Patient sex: F
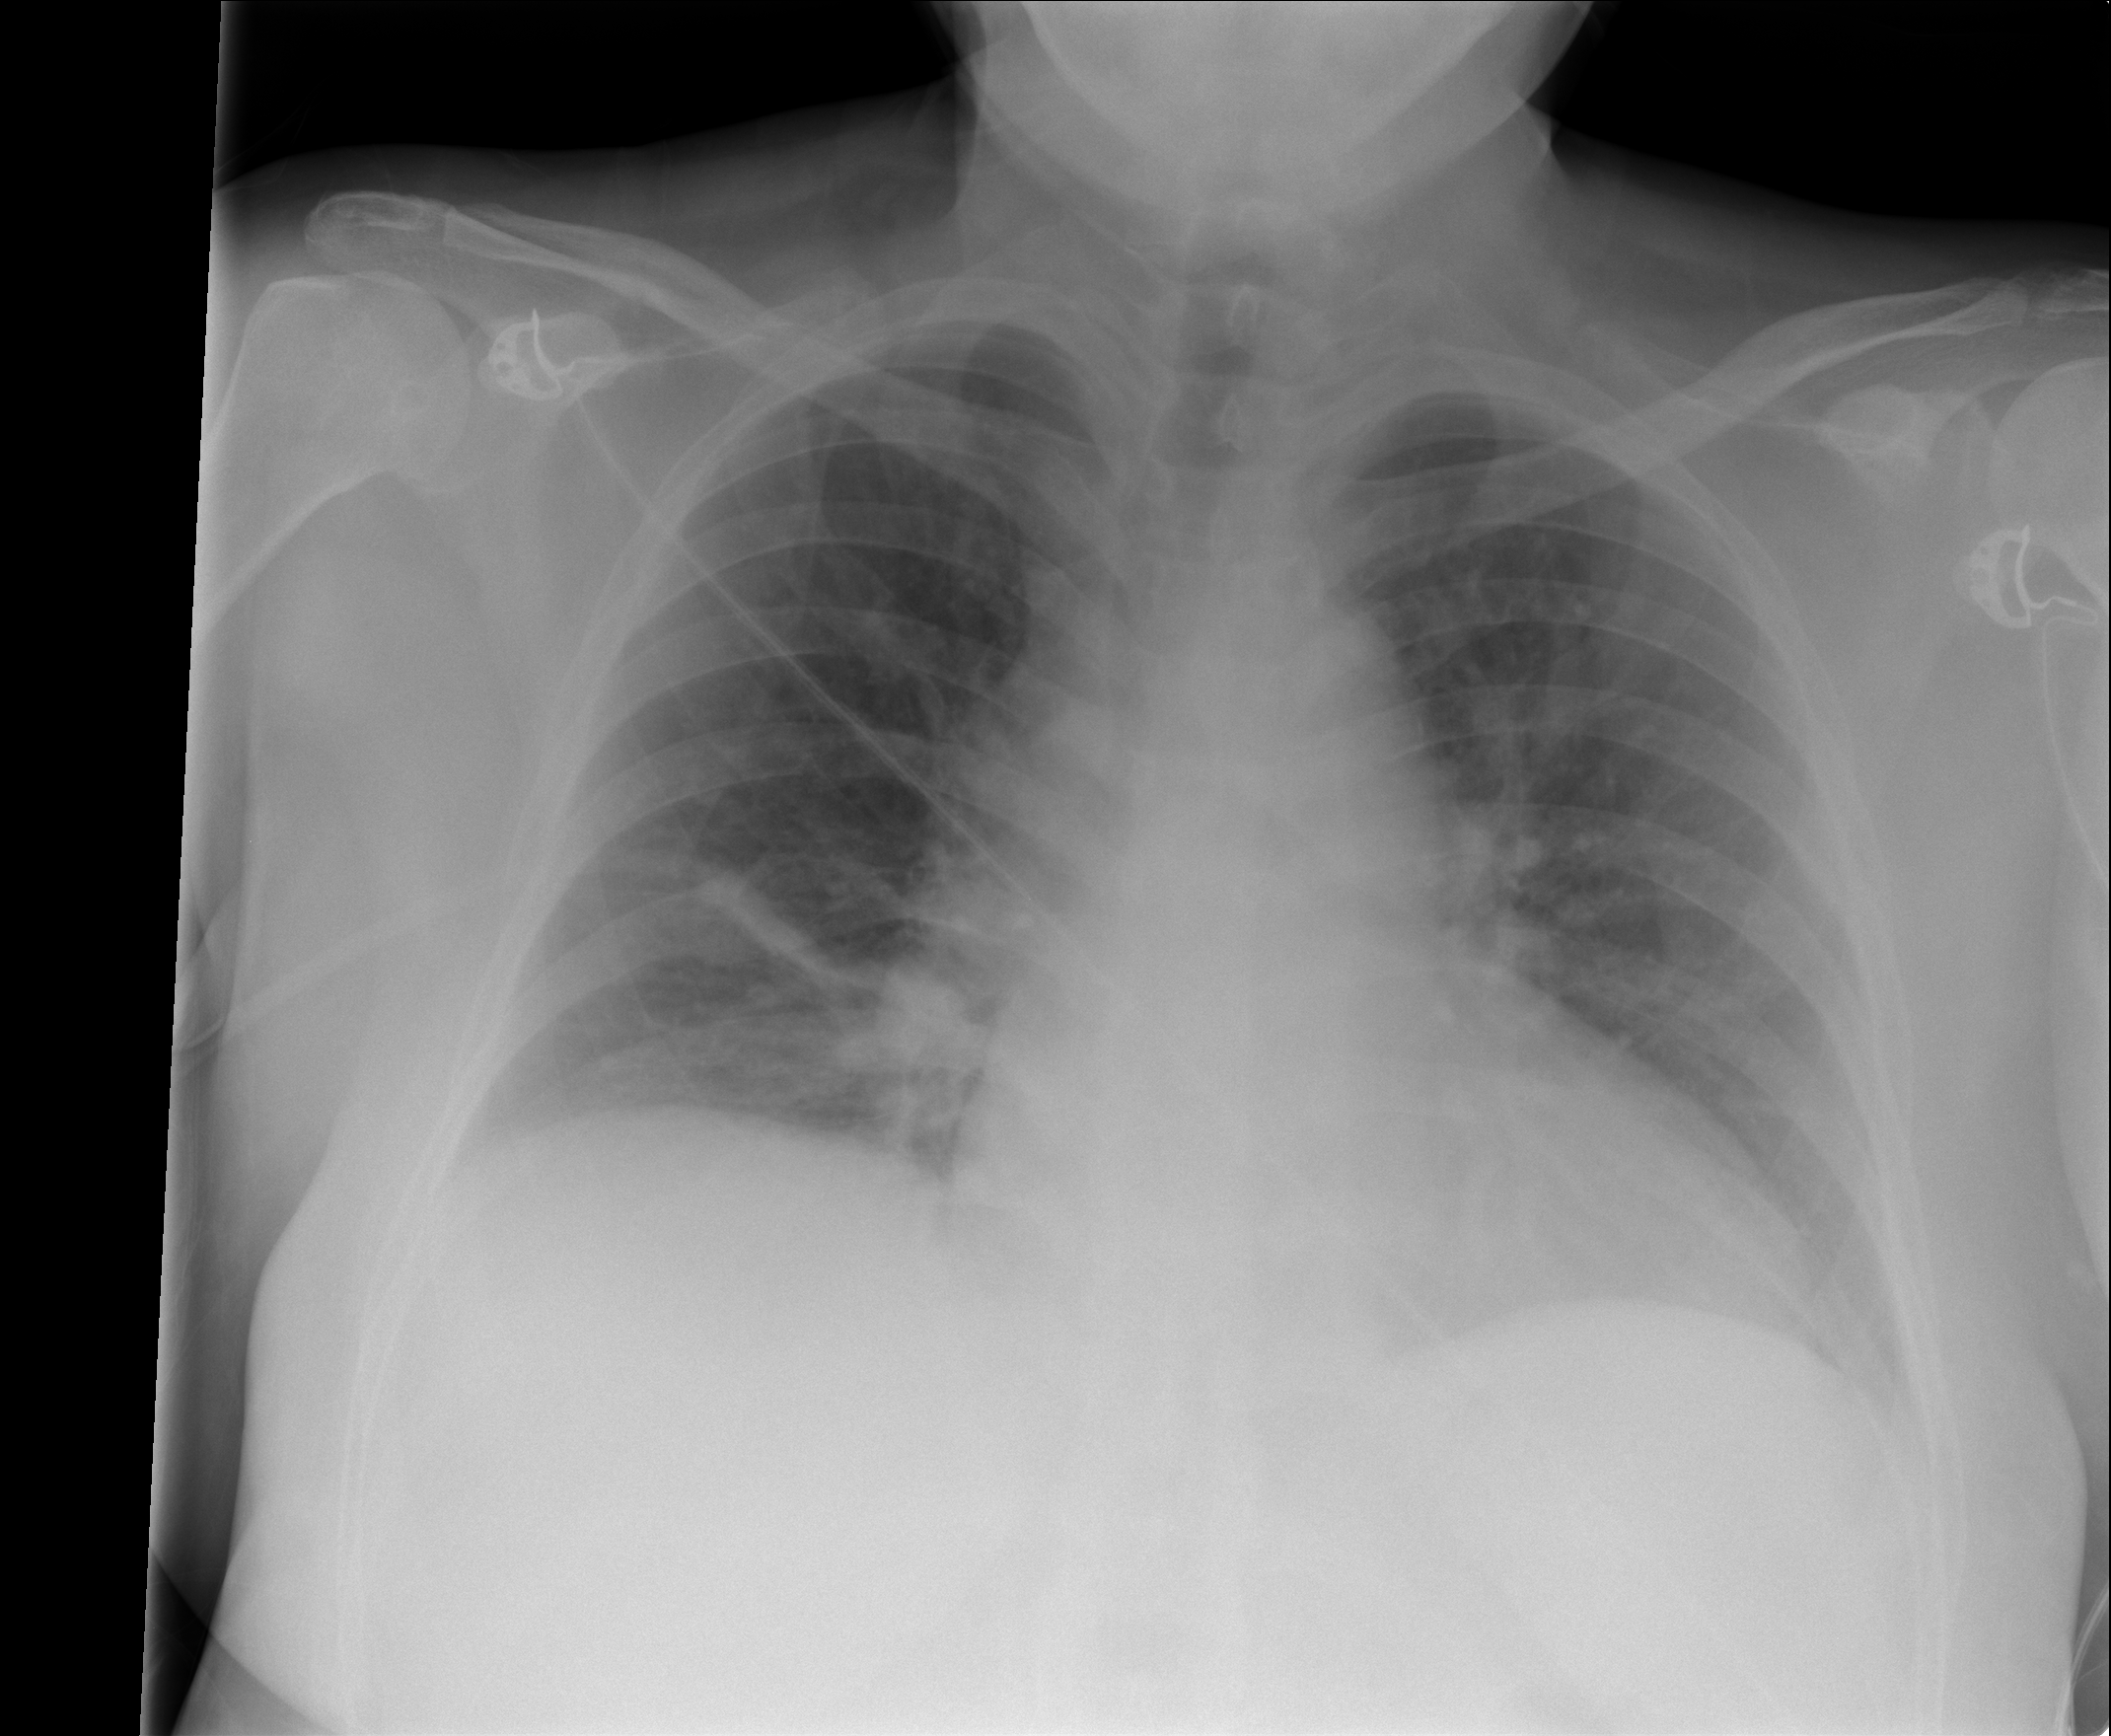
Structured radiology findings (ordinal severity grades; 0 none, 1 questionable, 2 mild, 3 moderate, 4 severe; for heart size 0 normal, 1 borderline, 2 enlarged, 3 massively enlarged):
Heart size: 2
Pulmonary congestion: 2
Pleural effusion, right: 0
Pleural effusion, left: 0
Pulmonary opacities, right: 0
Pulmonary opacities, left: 0
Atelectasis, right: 2
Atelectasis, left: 0